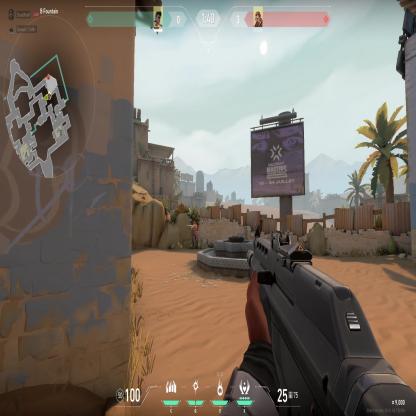
Label: enemy